Question: I'm seeing a rendering issue for a 2px dotted border similar to <URL> but on desktop Safari and Chrome. I tried several widths and it happens in all of them
This is a sample:

the vertical line ending has the same issue but it's out of the picture.
Sample:
<URL>
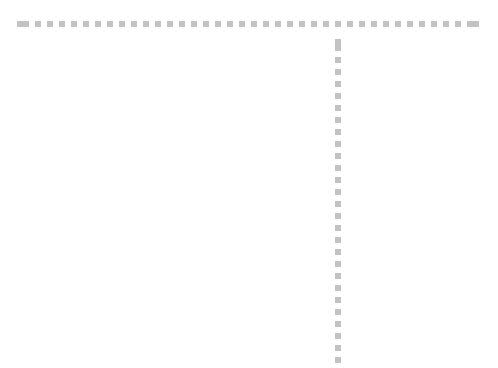
Answer: This issue happens if the width is not divisible by the border-width.
This works:
<URL>
'''
#prodpre {
border-bottom: #555 5px dotted;
height: 20px;
margin: 0px 0px 2px 0px;
padding-bottom: 10px;
width: 505px;
}
'''
So, the only possibility to catch this issue, would be a javascript solution, which corrects the width of the div, so it is divisible by the border-width (cause it is dynamically in your example).